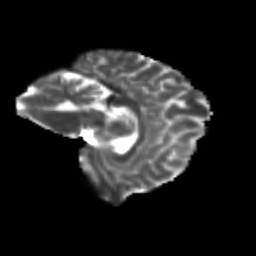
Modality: T2w
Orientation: sagittal
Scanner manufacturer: siemens
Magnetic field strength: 3 T
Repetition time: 9.2 s
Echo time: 0.084 s